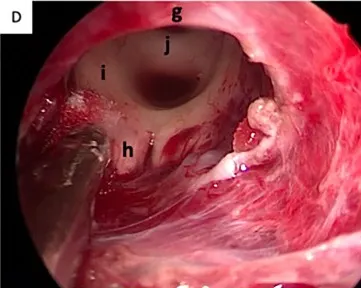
Intra-operative conditions of the lesion. The lesion was totally resected and the third ventricle was revealed. A, the invaded dura of the sellar floor; b, the cavernous sinus; c, the optic nerve; d, the sphenoid platform; e, the tumor; f, the arachnoid membrane of sphenoid platform; g, the optic chiasm; h, the mamillary body; i, posterior commissure.
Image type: endoscopy (gi_endoscopy)